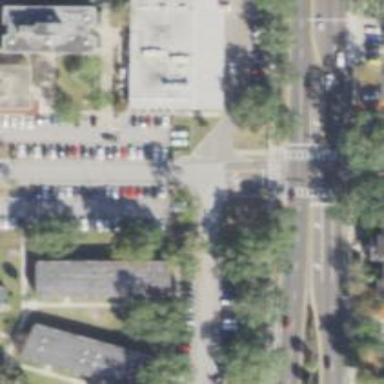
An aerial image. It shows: Marked road crossing.